Field crop: tomato
Growth stage: 1
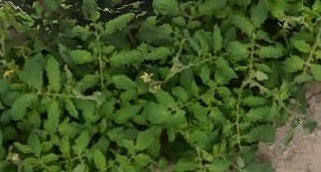
Species: tomato